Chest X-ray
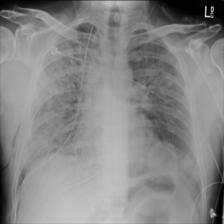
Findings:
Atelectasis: negative
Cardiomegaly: negative
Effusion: negative
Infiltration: positive
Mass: positive
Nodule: negative
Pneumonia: negative
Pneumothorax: negative
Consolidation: negative
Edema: negative
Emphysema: negative
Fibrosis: negative
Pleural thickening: negative
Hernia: negative